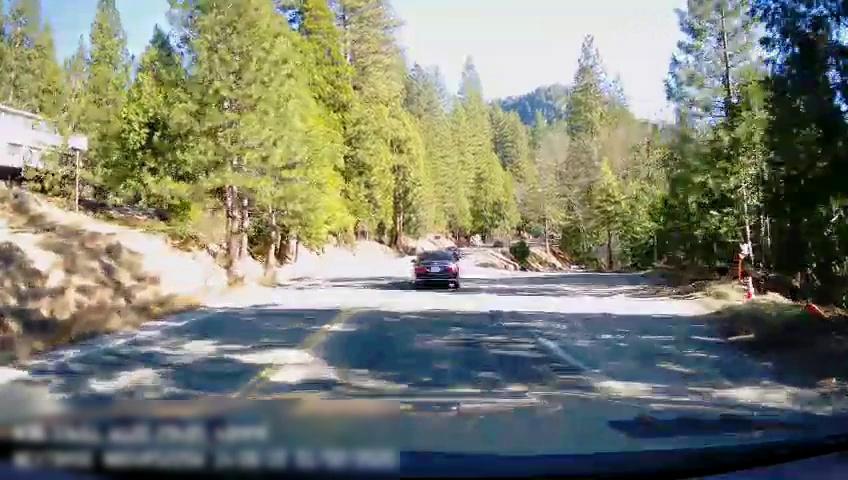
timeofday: Day
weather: Sunny
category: Drivable Space
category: Vehicles | Car
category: Vehicles | Car
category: Lanes | Opposite Lane
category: Lanes | Opposite Lane
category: Lanes | Current Lane